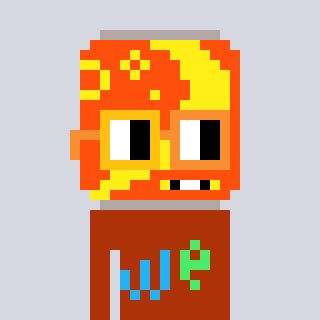
a pixel art character with square yellow and orange glasses, a pop-shaped head and a hotbrown-colored body on a cool background